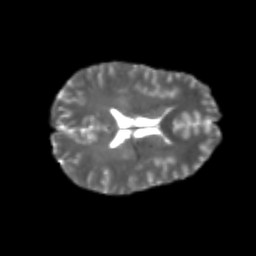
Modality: T2w
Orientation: axial
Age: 22
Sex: female
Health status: healthy
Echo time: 0.074 s